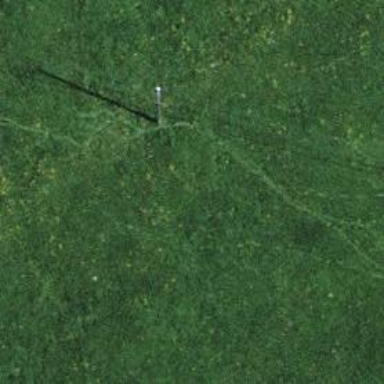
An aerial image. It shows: Minor power line.